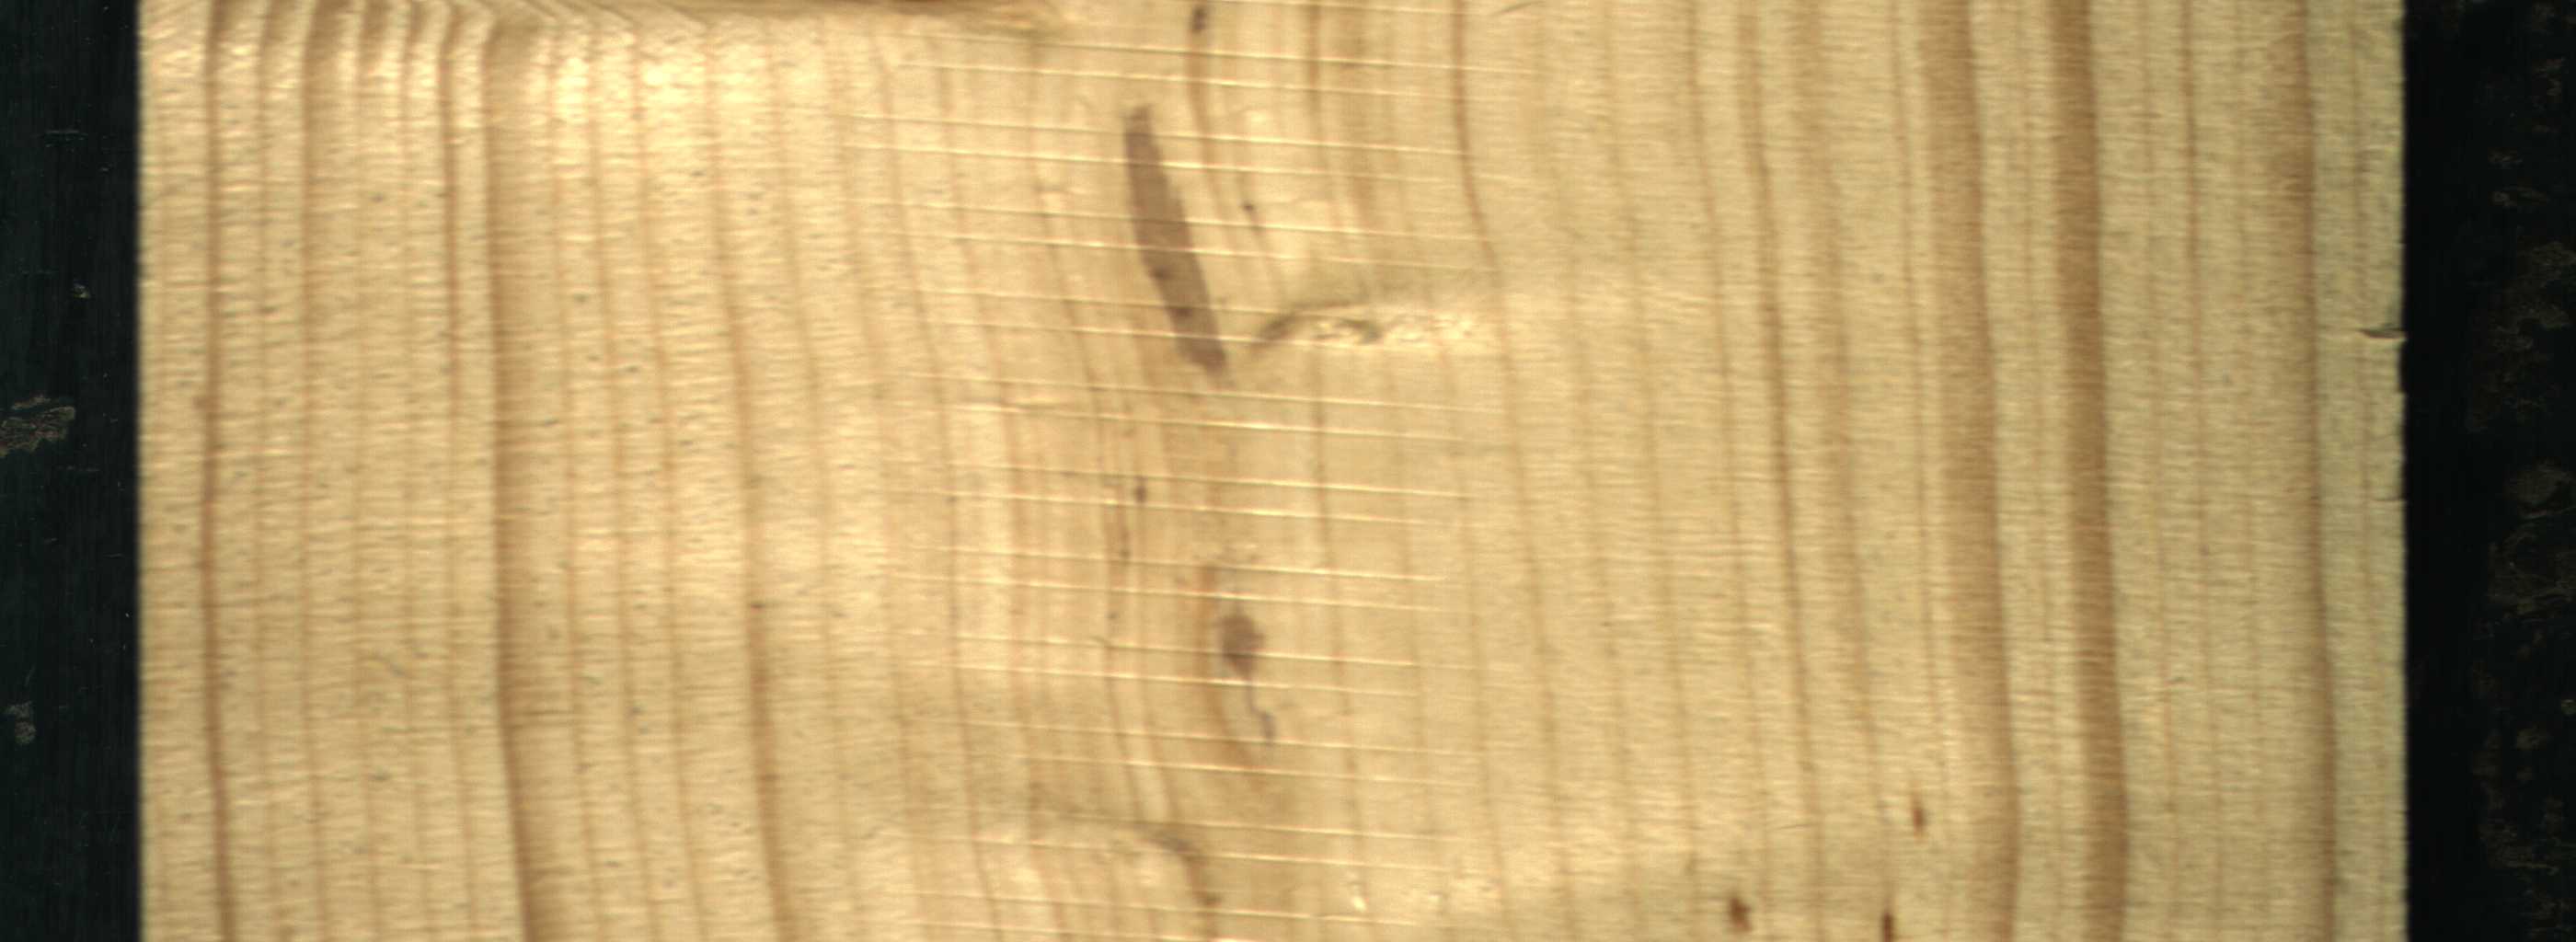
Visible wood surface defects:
Marrow
Marrow